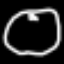
Label: clock